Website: home-depot
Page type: delivery-shipping
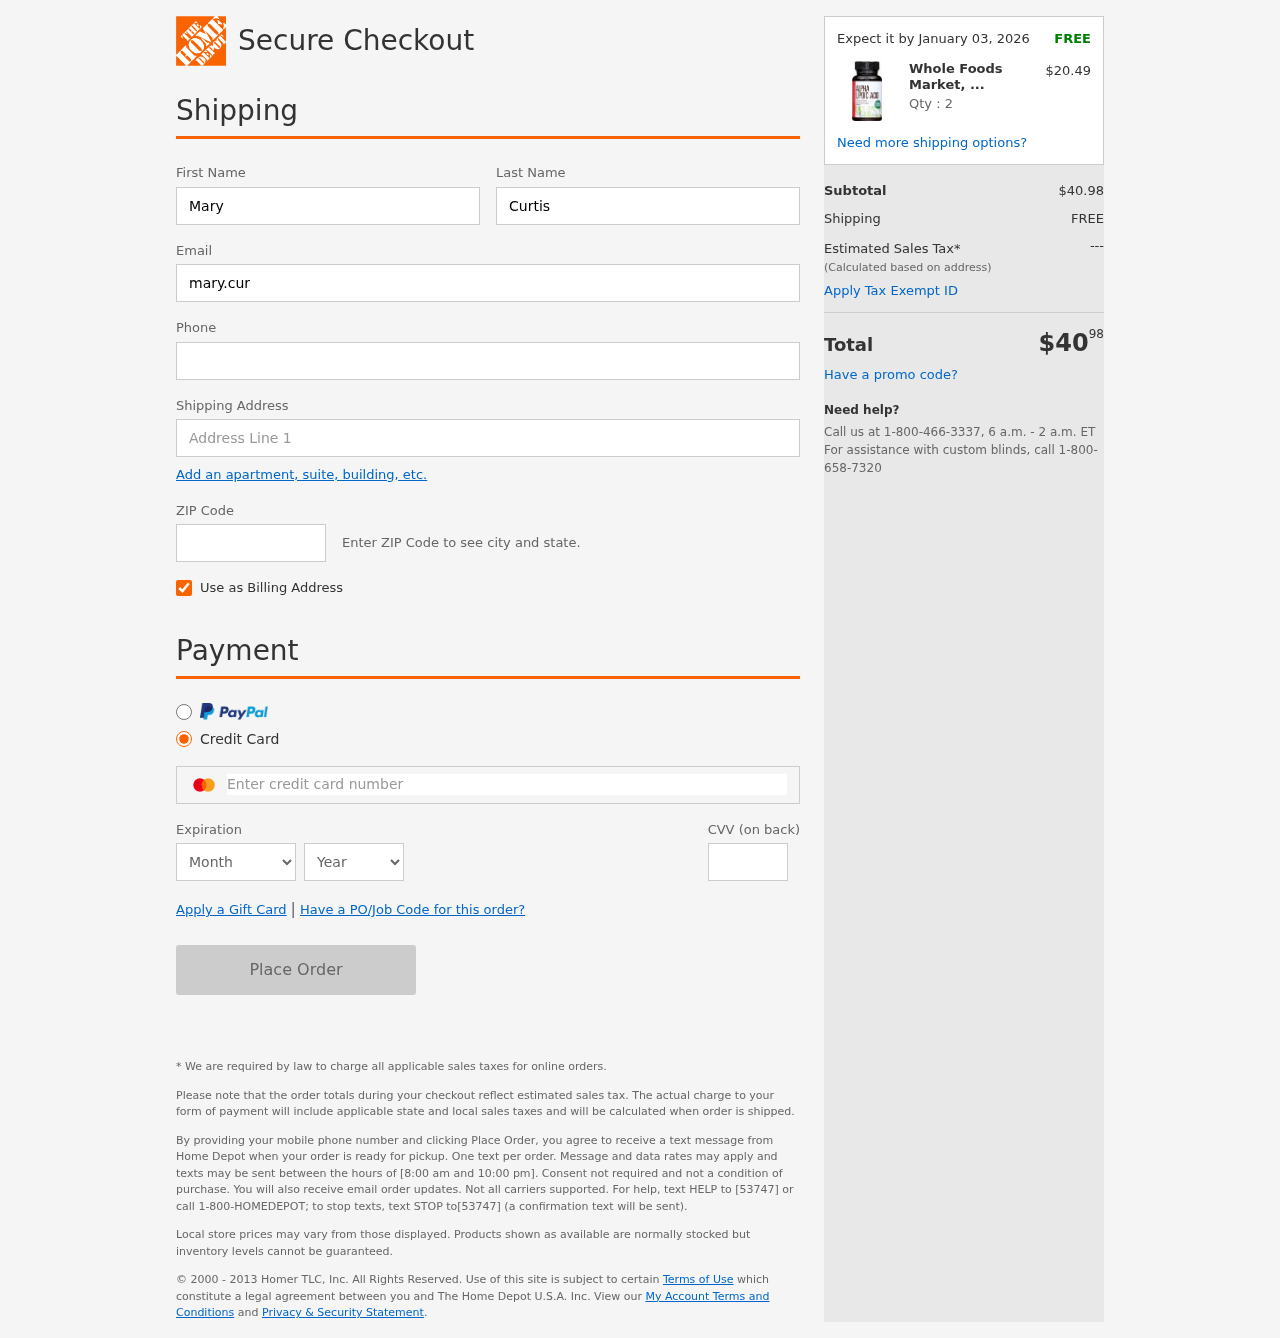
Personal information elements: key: PII_CARD_CVV
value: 989
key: PII_CARD_EXPIRY_MONTH
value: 07
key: PII_CARD_EXPIRY_YEAR
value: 26
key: PII_CARD_NUMBER
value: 2269 8611 9447 0024
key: PII_EMAIL
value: mary.curtis@yahoo.com
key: PII_FIRSTNAME
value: Mary
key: PII_LASTNAME
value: Curtis
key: PII_PHONE
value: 9908884636
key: PII_POSTCODE
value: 65121
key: PII_STREET
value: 82069 Phillips Courts Apt. 395
Product elements: key: PRODUCT1_NAME
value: Whole Foods Market, Alpha Lipoic Acid 100mg, 90 ct
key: PRODUCT1_PRICE
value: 20.49
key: PRODUCT1_QUANTITY
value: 2
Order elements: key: ORDER_DELIVERY_DATE
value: Expect it by January 03, 2026
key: ORDER_SUBTOTAL
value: $40.98
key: ORDER_SHIPPING_COST
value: FREE
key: ORDER_TOTAL
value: $4098